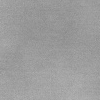
Atmospheric dust classification: dusty